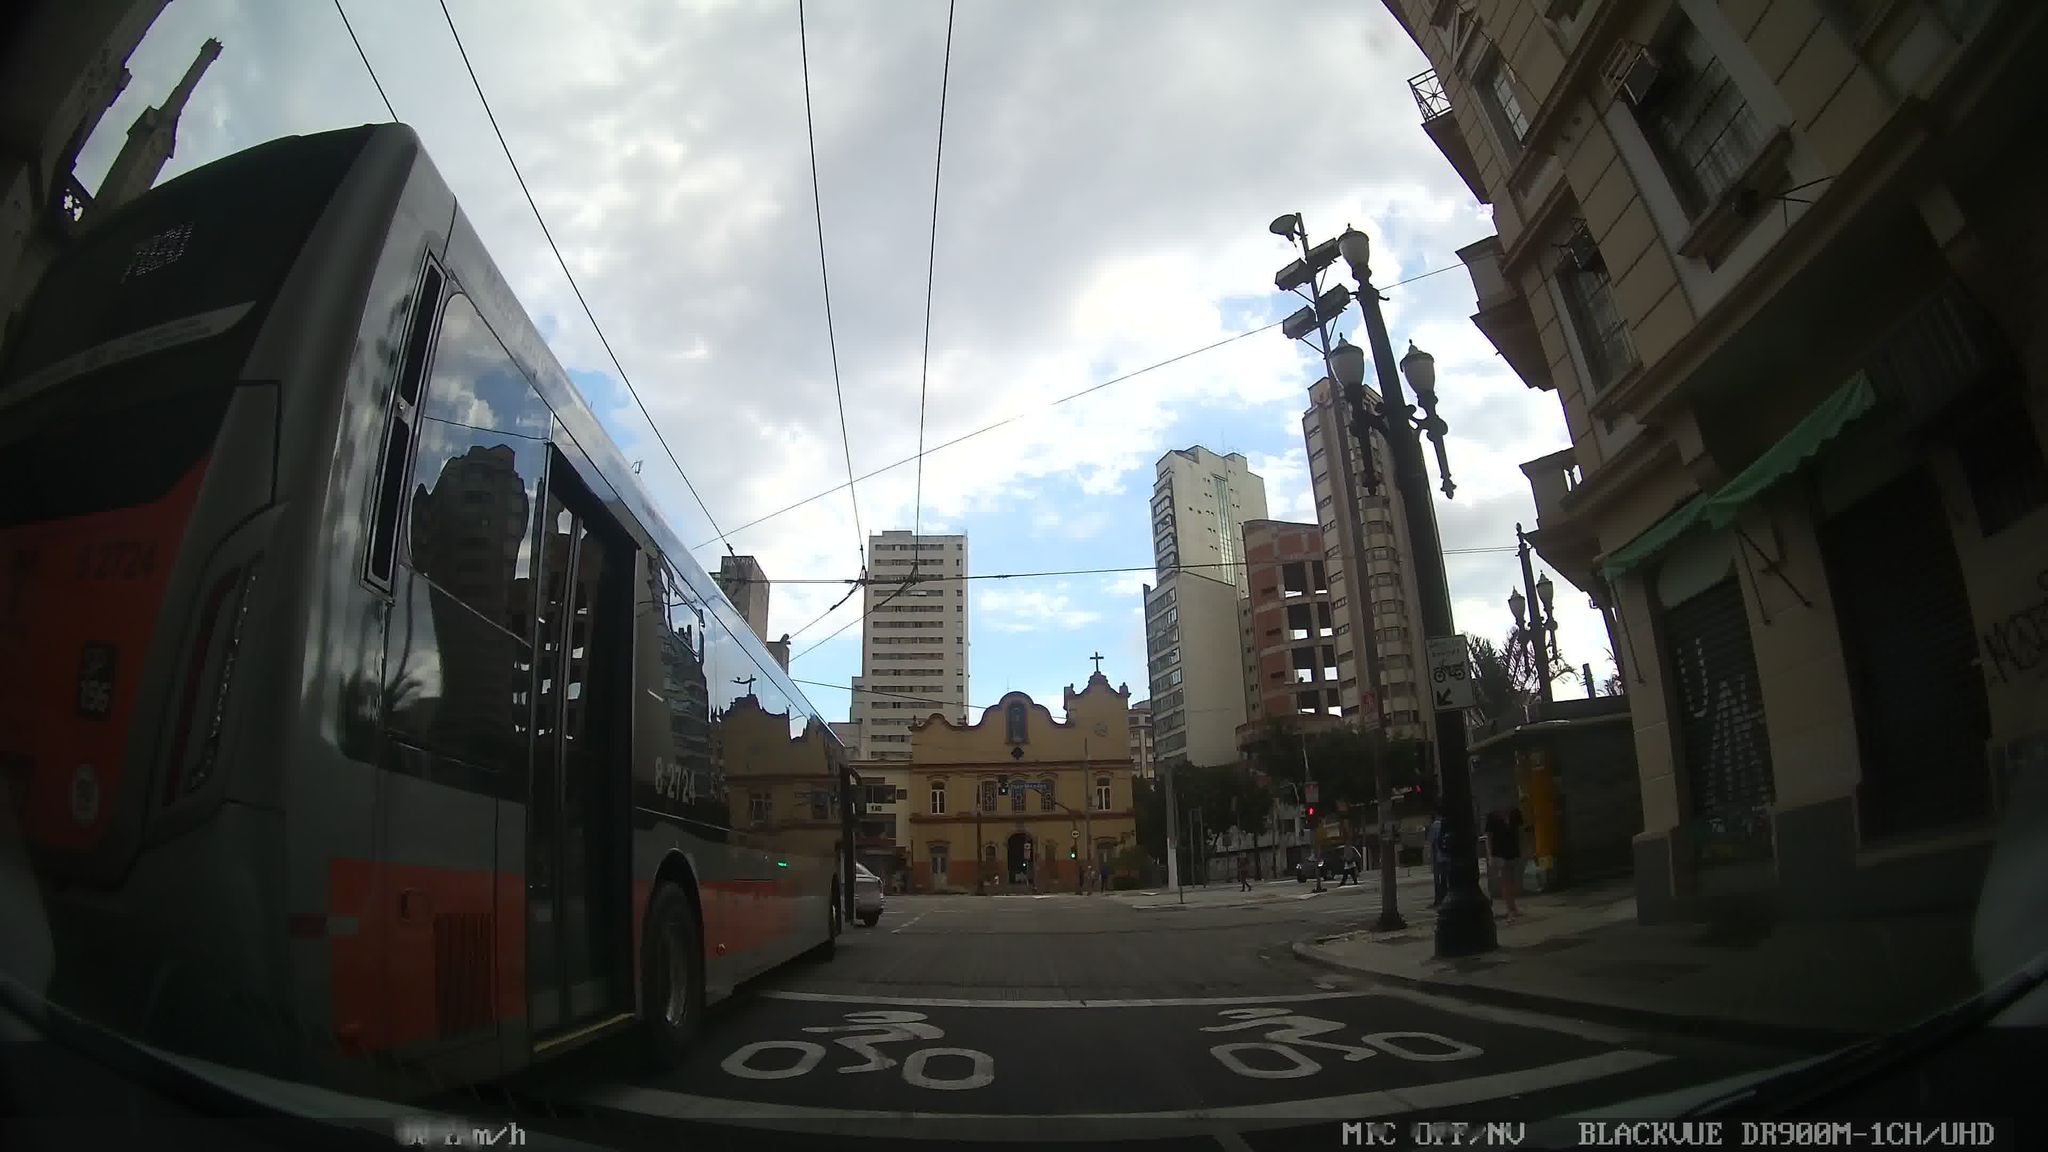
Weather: cloudy
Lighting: day
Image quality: good
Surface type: driving surface
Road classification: primary
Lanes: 3
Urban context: urban centre
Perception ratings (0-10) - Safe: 3.95, Lively: 8.66, Beautiful: 4.83, Boring: 4.92, Depressing: 3.28, Wealthy: 1.15